Interaction volume radius: 5 \u00c5
Interaction volume height: 10 \u00c5
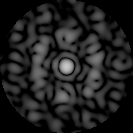
Disorder parameter: 0.749